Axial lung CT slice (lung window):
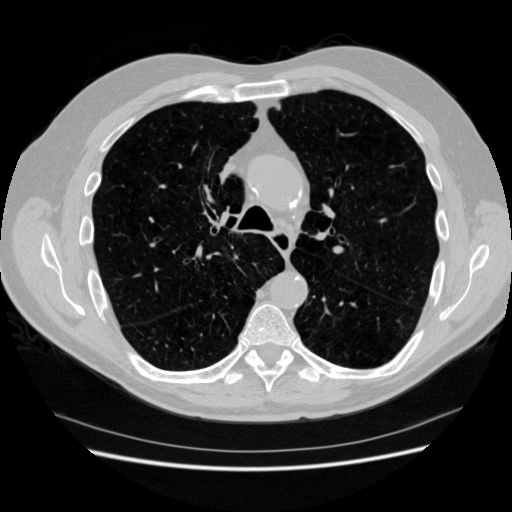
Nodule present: no